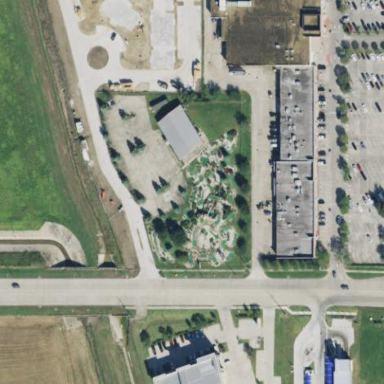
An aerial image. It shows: Miniature golf leisure land.